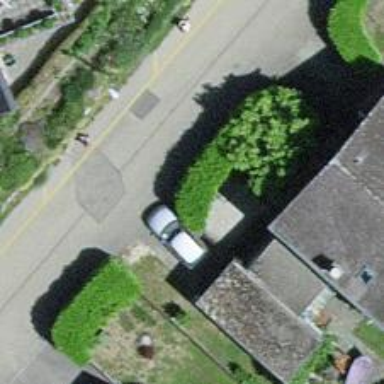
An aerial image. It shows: Hedge barrier.